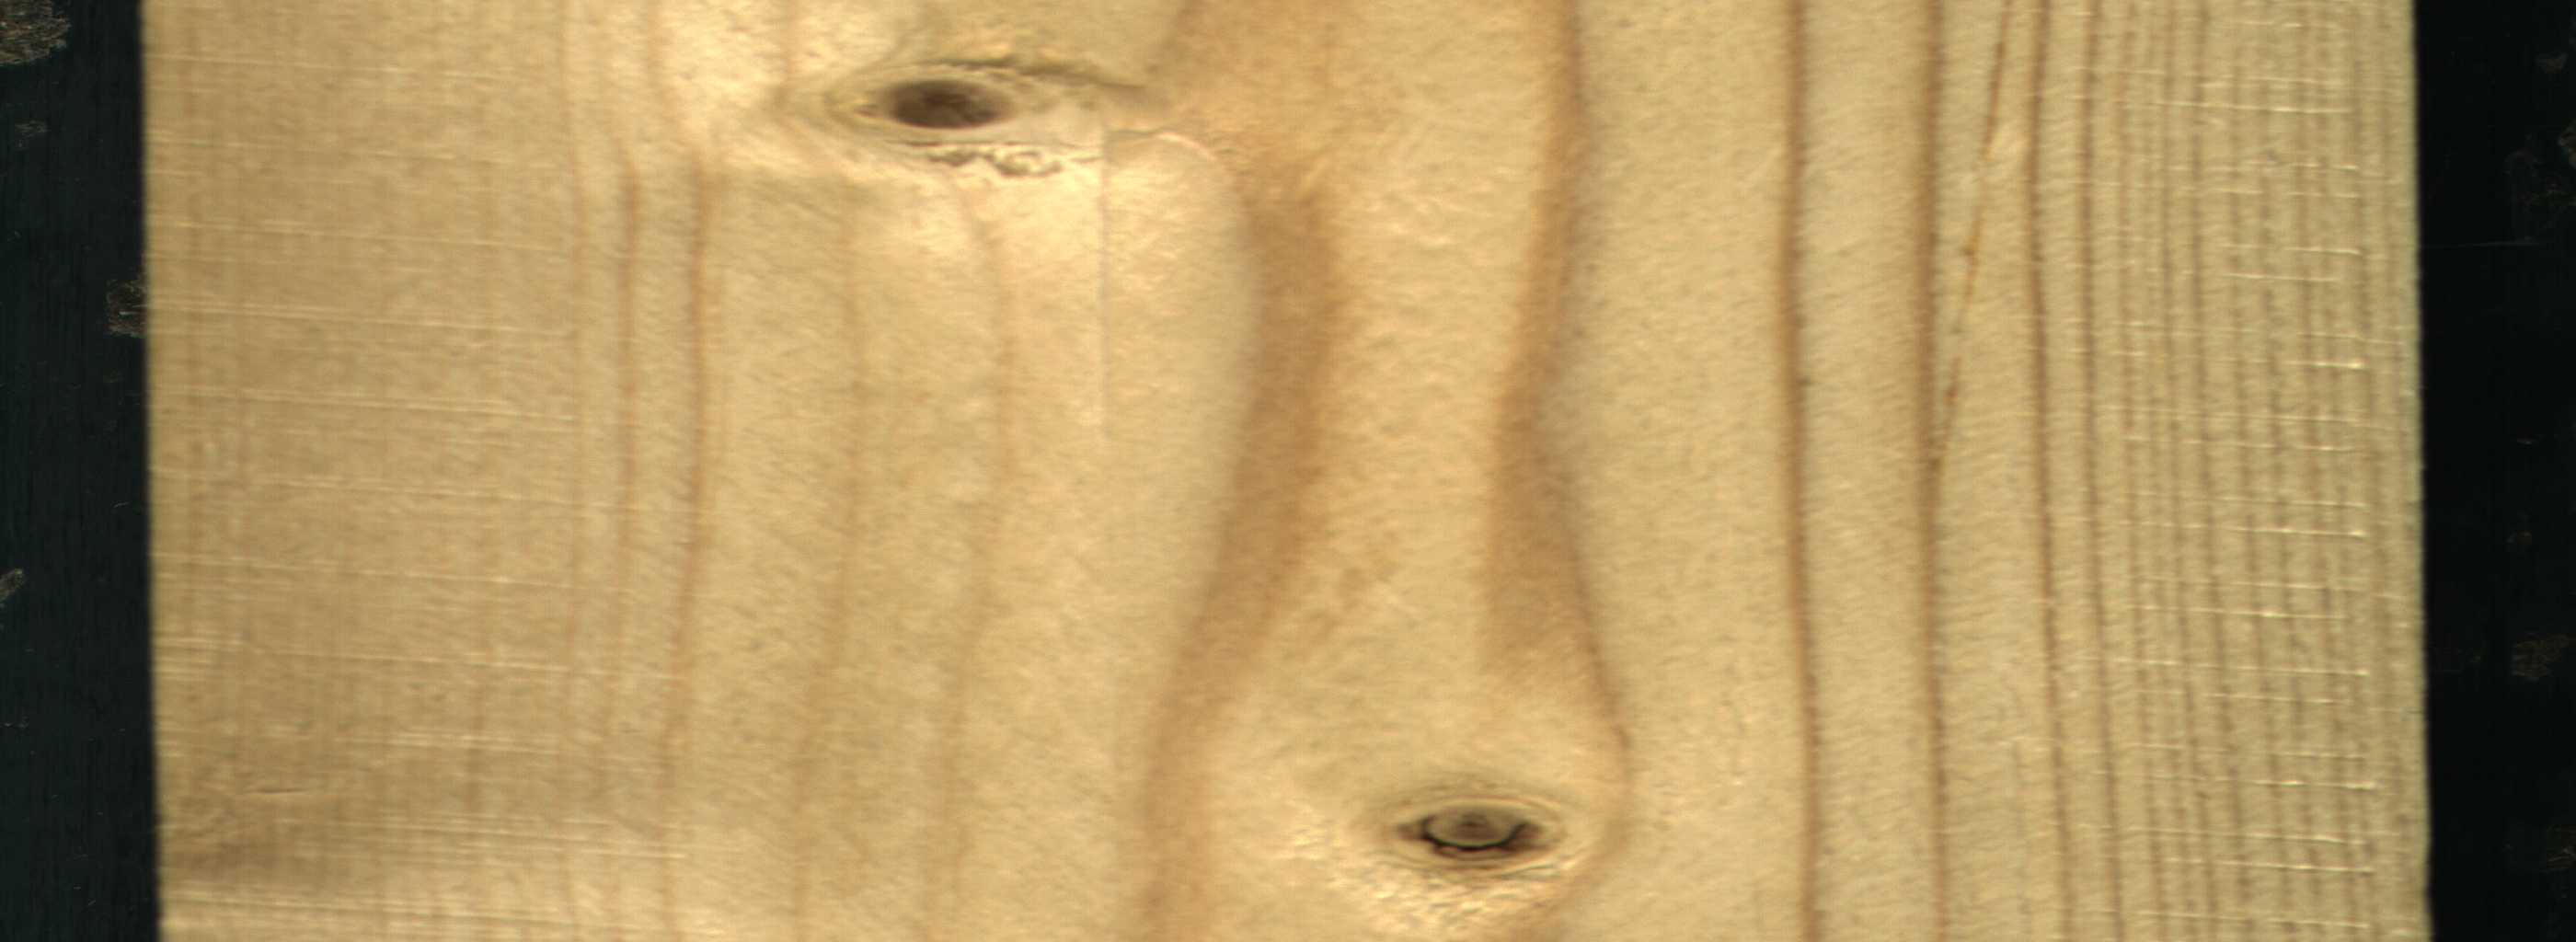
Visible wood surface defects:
Dead_Knot
Live_Knot